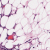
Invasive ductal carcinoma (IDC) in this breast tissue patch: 0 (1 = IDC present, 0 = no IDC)